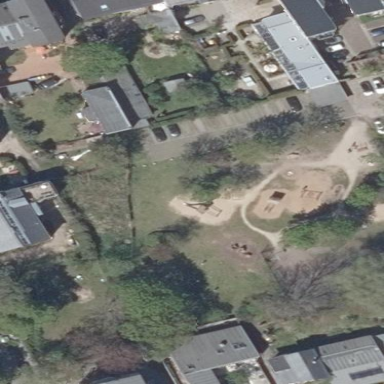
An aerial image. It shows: Playground area for leisure activities on the land.